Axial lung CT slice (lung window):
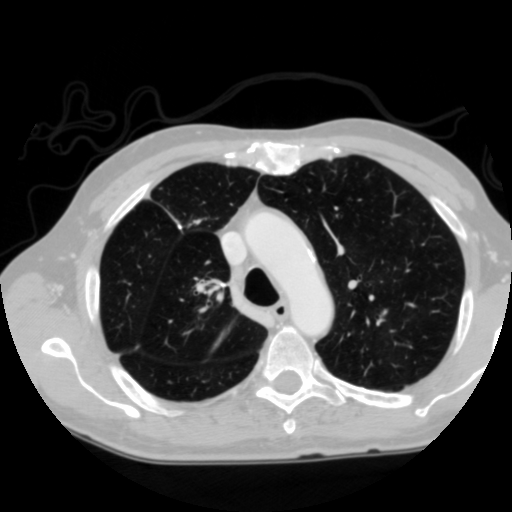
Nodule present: no